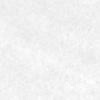
Label: no_change